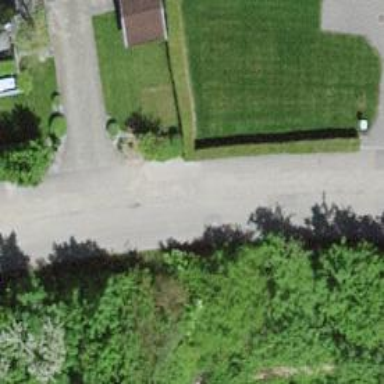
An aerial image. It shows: Hedge barrier.